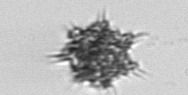
Label: Dictyocha